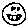
Label: smiley face